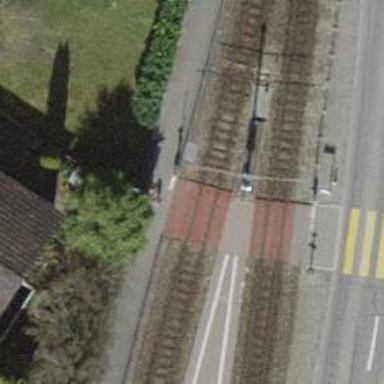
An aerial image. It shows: Narrow-gauge railway with single track. The railway is electrified with contact line.